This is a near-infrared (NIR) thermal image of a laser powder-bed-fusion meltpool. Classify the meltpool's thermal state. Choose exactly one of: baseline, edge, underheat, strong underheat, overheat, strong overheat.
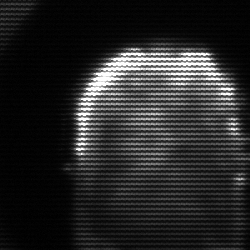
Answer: baseline